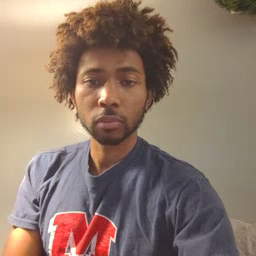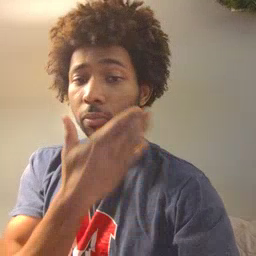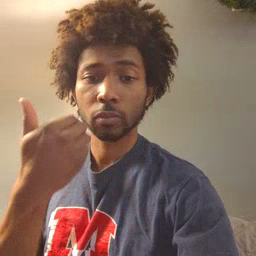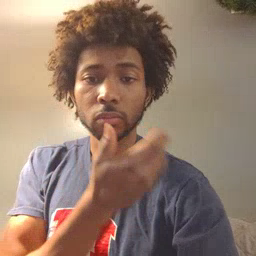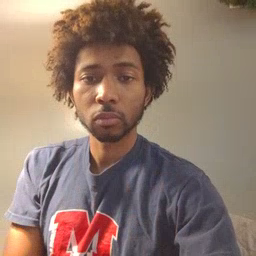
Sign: napkin